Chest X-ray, PA view. Patient: 64 years old, sex F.
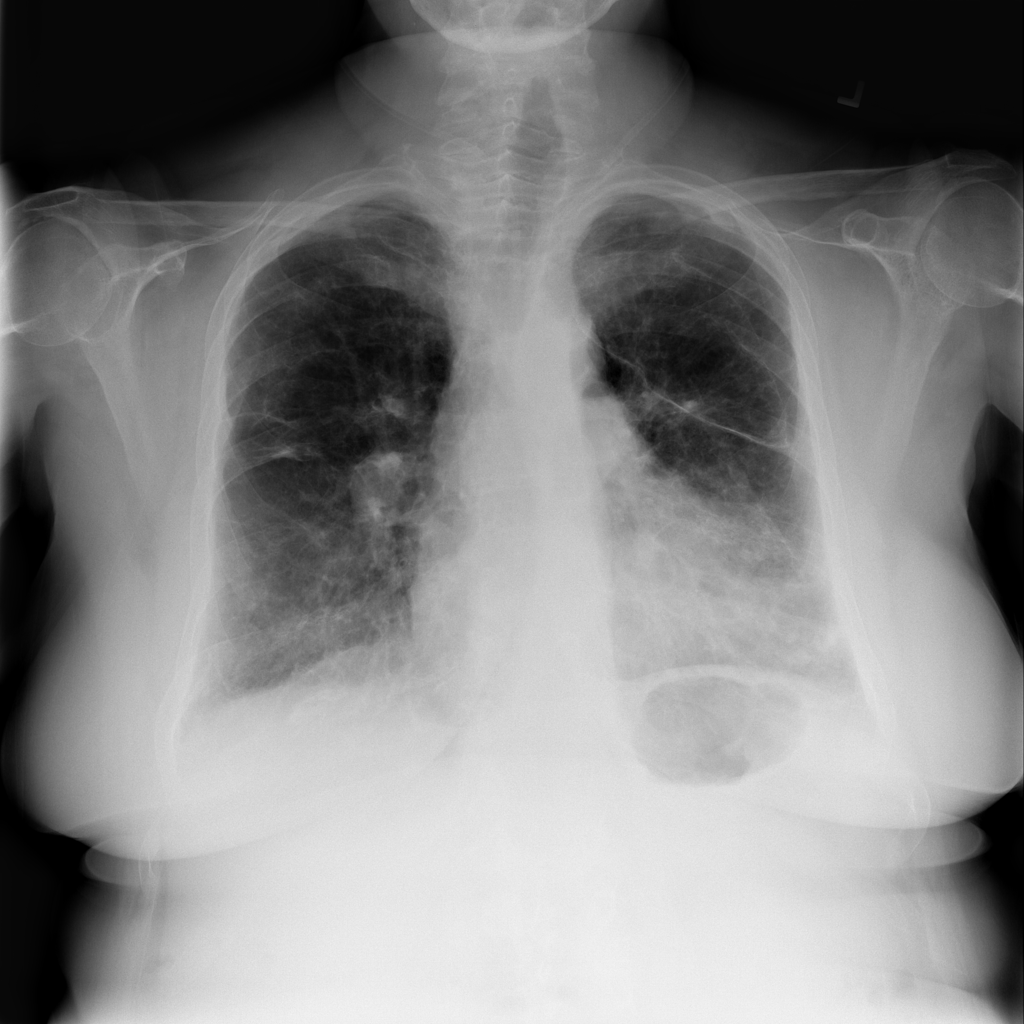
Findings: Pneumothorax